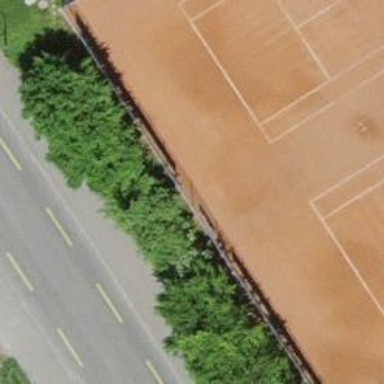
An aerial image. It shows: Fence with chain link type.